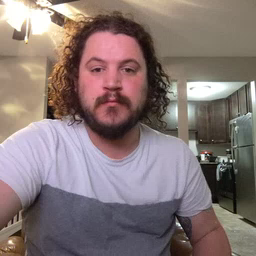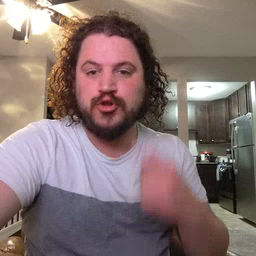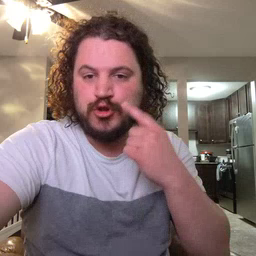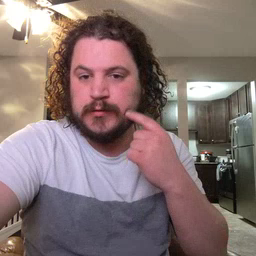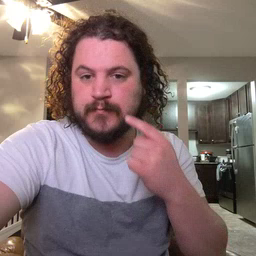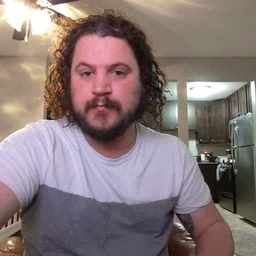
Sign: cheek